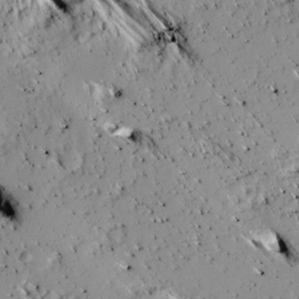
Label: non_frost